Field crop: maize
Growth stage: 2
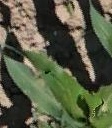
Species: maize